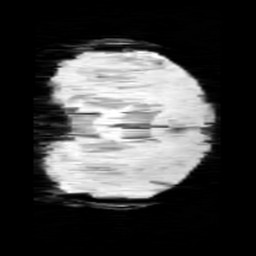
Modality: minIP
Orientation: coronal
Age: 8
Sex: female
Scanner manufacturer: siemens
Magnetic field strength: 3 T
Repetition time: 0.027 s
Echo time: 0.02 s